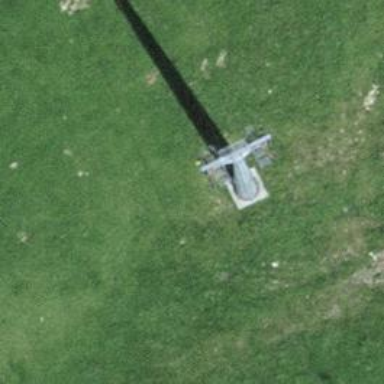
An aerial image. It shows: Pylon used for aerialway.